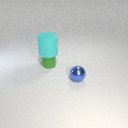
small green rubber cylinder below large cyan rubber cylinder